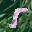
Label: 5